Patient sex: F
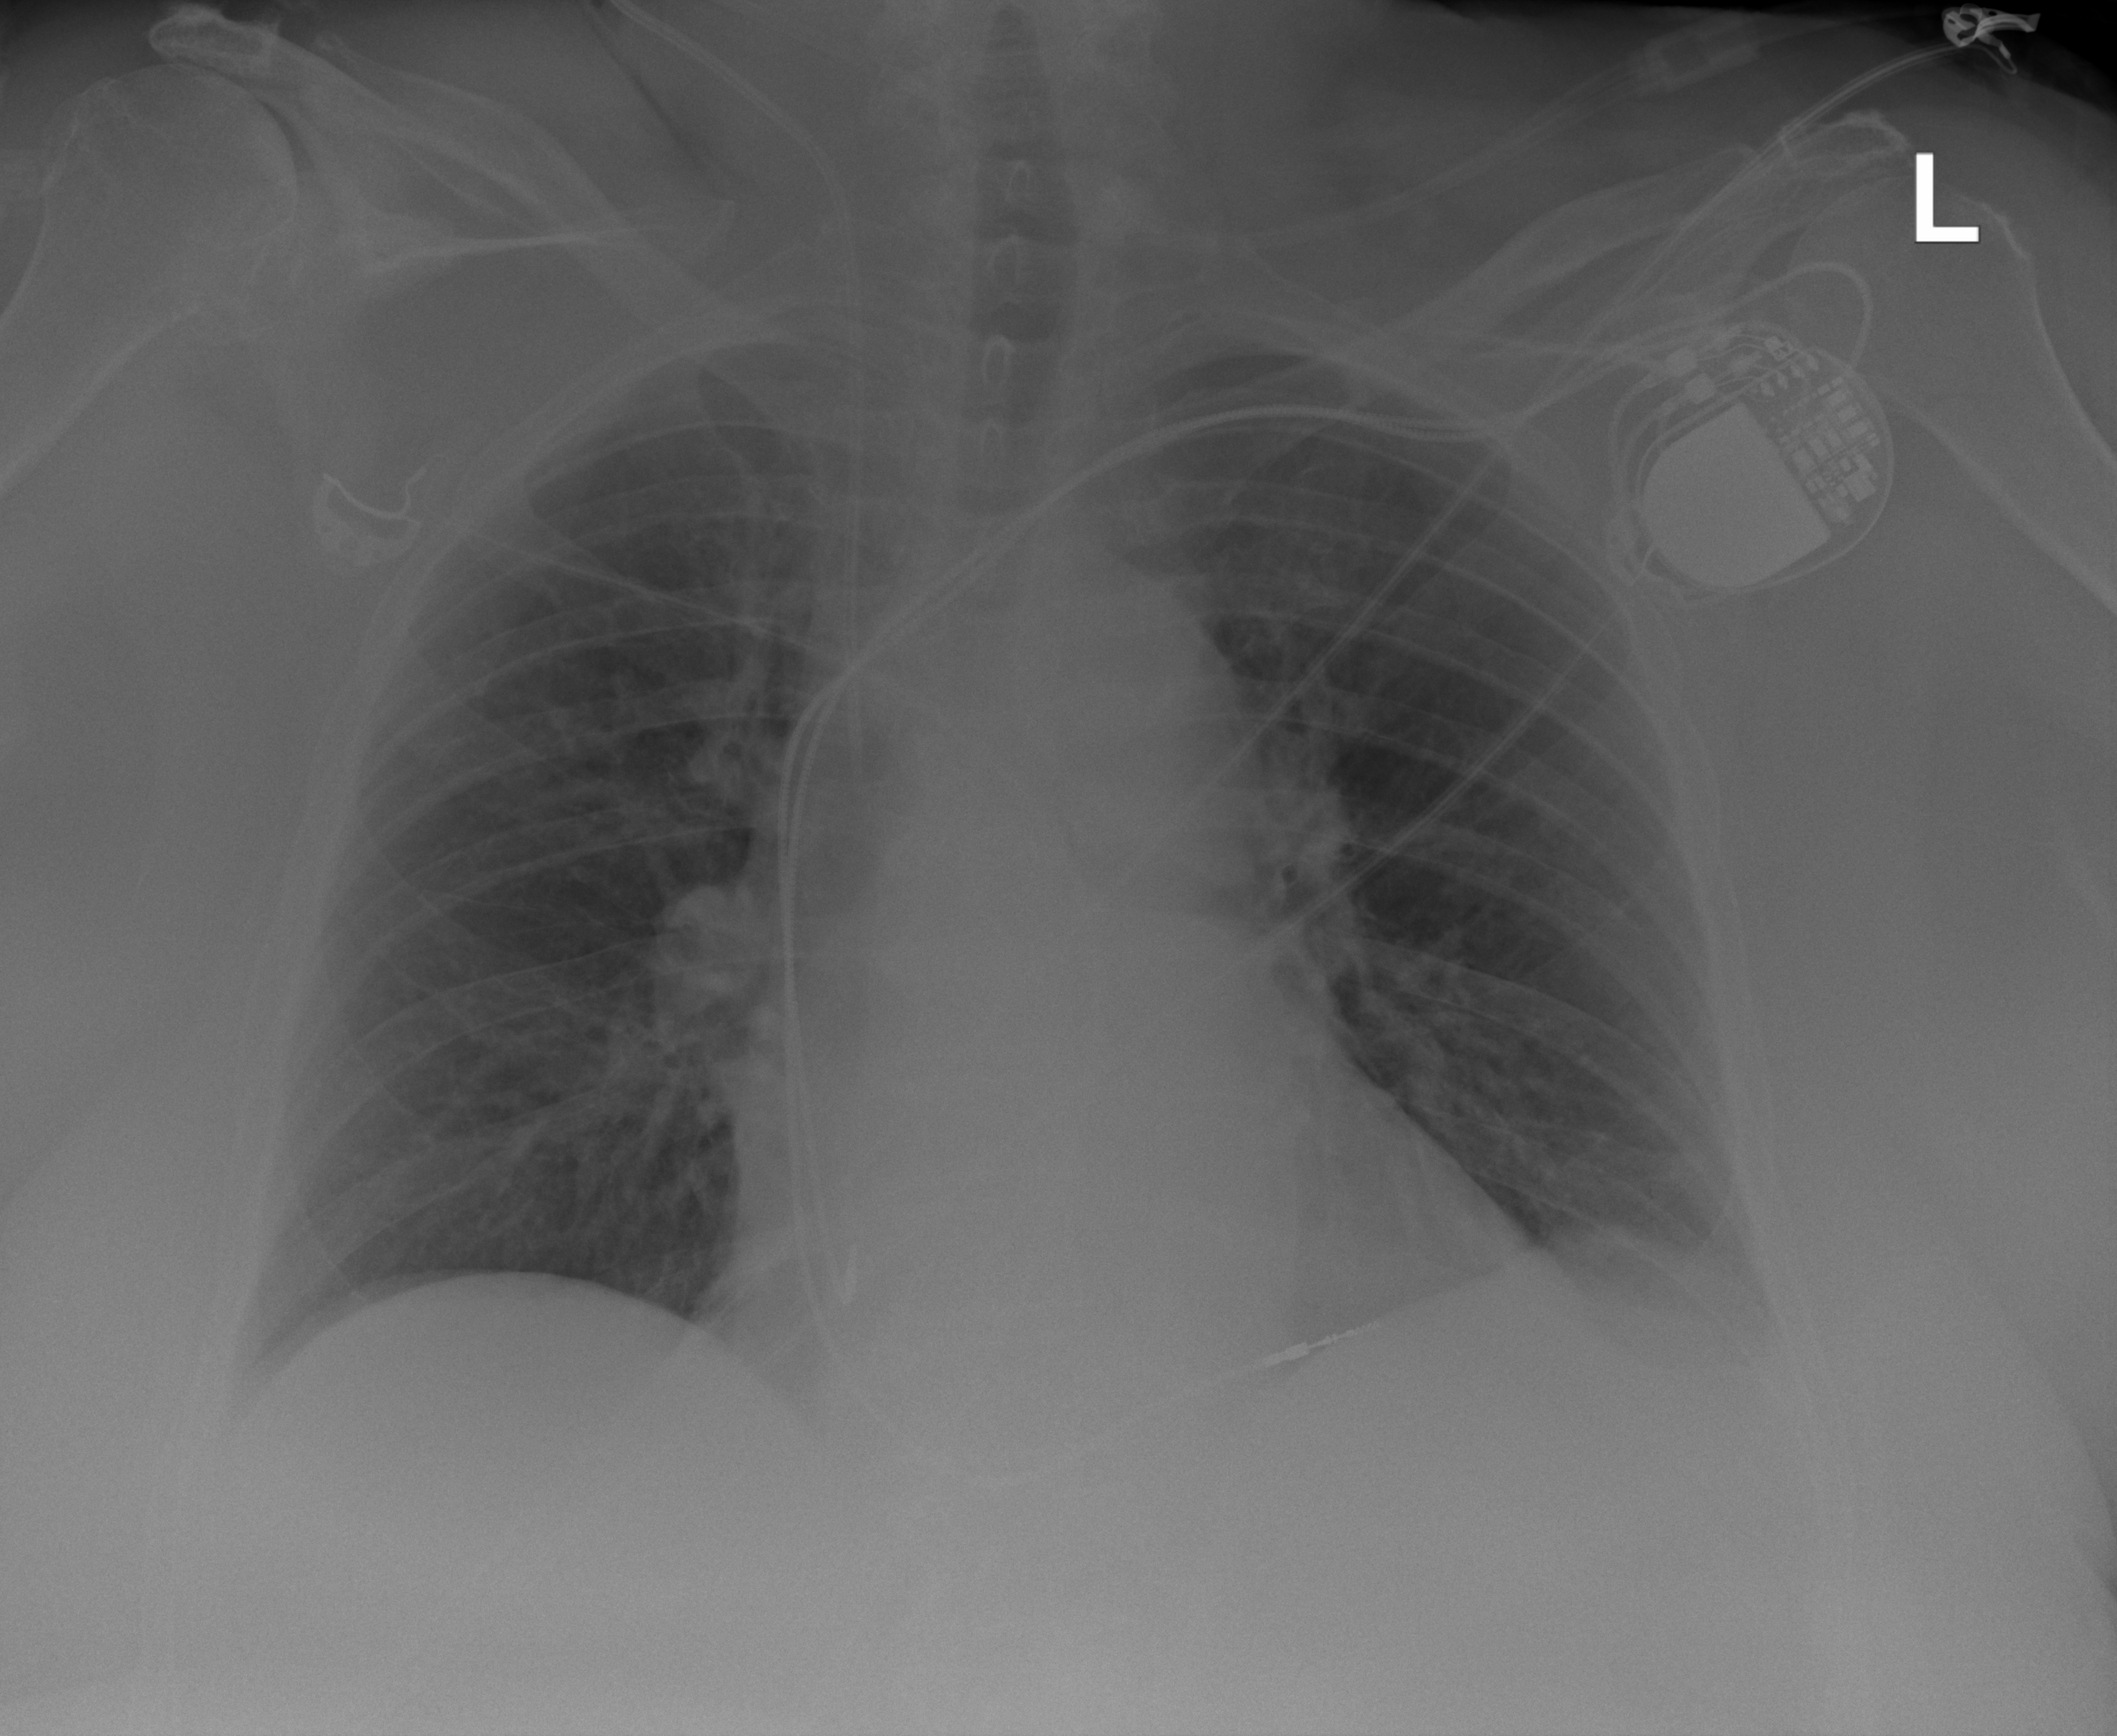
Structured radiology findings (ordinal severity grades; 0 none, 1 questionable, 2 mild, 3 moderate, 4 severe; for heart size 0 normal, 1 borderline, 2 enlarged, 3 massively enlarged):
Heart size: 1
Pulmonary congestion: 0
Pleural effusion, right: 0
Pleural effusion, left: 0
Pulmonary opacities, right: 0
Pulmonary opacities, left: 0
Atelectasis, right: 0
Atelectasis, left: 2